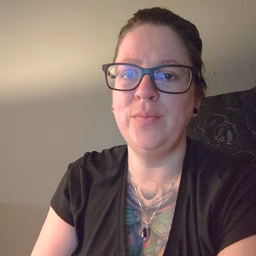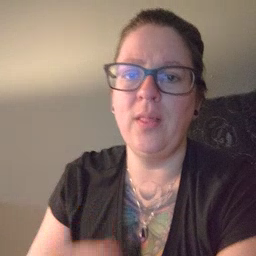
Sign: fall